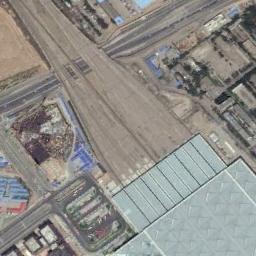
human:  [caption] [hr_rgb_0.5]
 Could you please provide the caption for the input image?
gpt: Many buildings are beside the railway station .

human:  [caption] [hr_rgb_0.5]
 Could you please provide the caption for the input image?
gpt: The railway station has lots of railways and a big building and a road is under the railways .

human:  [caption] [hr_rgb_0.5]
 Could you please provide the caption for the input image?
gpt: The railway station is on the bare land next to some buildings .

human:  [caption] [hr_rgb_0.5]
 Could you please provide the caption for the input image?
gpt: There is a fully equipped railway station in the suburbs .

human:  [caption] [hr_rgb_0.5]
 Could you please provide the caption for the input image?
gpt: There are some buildings and bare land around the railway station .